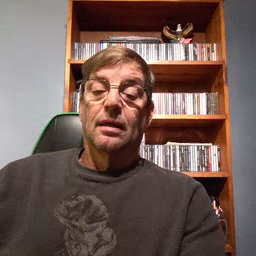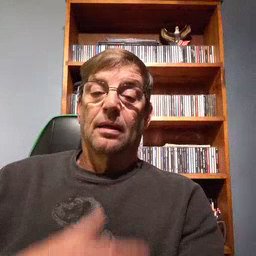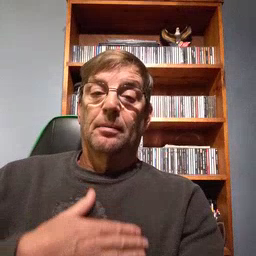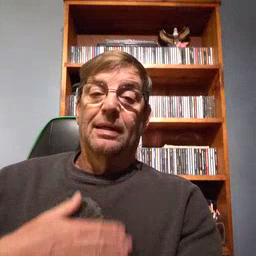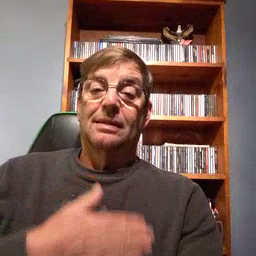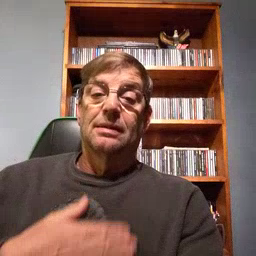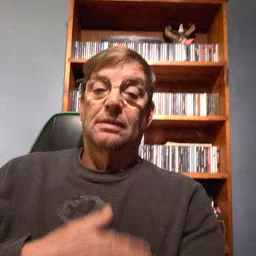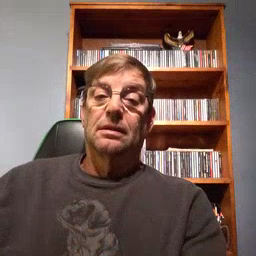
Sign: please